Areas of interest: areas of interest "Home Furnishing and Building Materials Market"
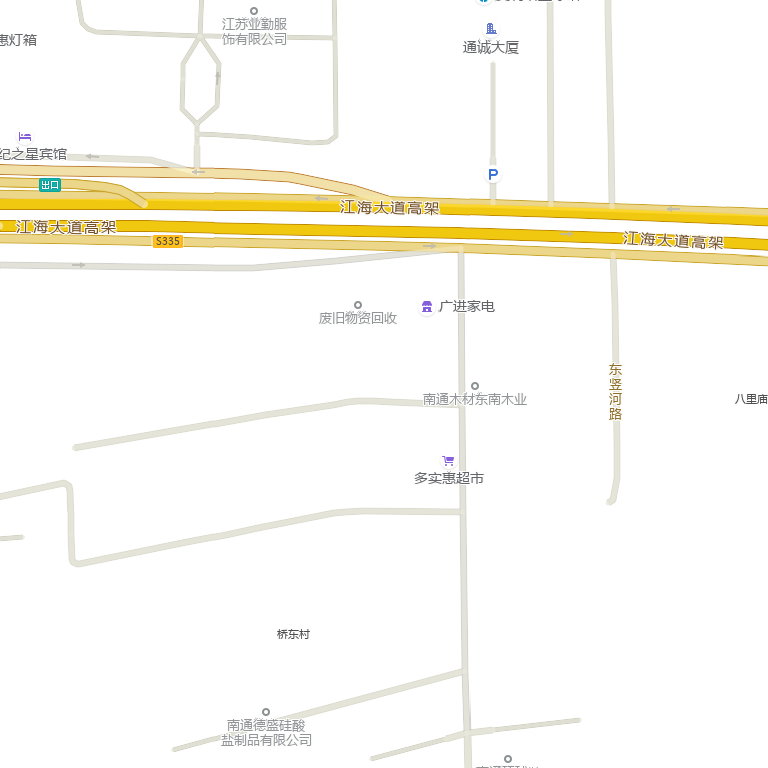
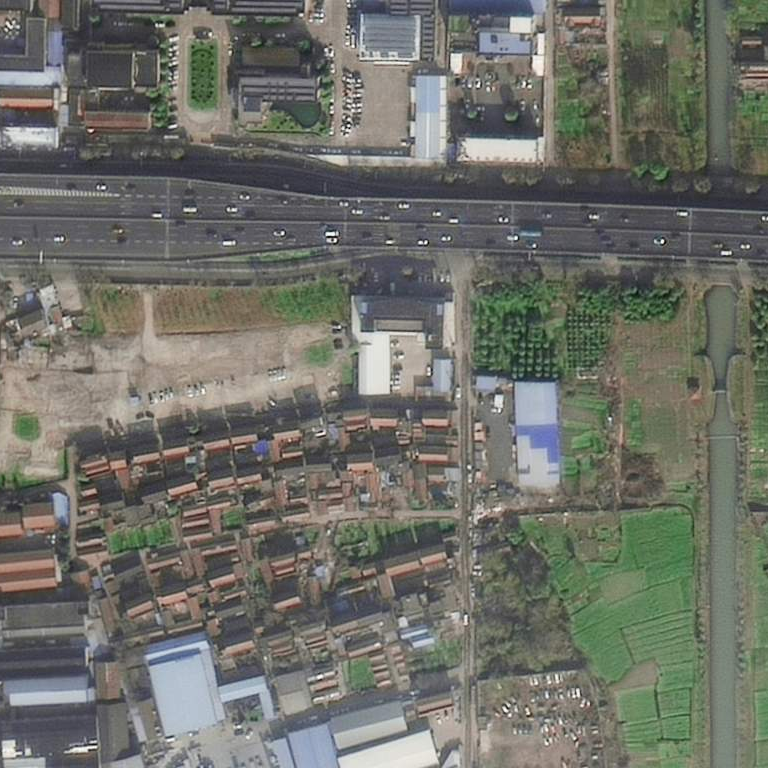